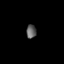
Tissue: skin
Cell type: Epithelial cells
Senescence score: 0.8887
Nuclear area (px): 134
Mean DAPI intensity: 94.955